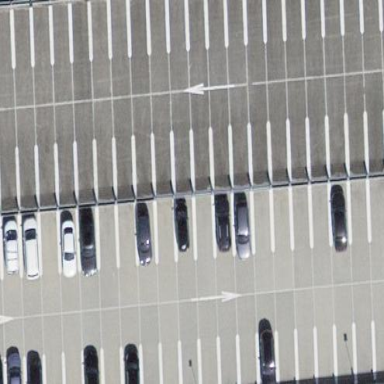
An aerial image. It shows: Multi-storey parking building with asphalt surface.